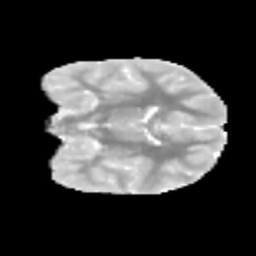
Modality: MD
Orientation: coronal
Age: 9
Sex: male
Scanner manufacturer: siemens
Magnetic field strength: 3 T
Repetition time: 3.8 s
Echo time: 0.07 s